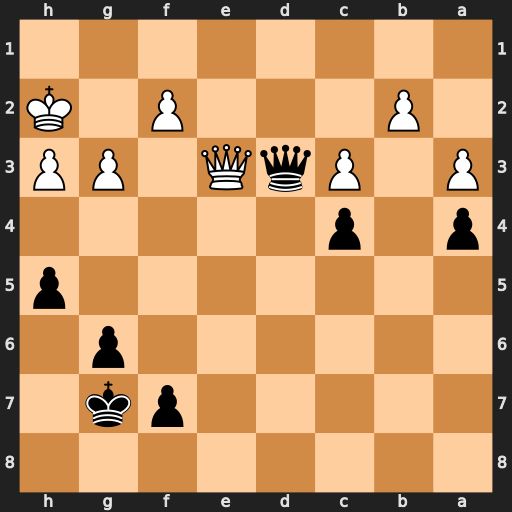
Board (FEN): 8/5pk1/6p1/7p/p1p5/P1PqQ1PP/1P3P1K/8
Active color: b
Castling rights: -
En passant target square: -
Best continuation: Qxe3 fxe3 g5 Kg2 g4